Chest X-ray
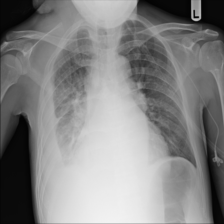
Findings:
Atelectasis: negative
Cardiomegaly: negative
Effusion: positive
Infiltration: negative
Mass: negative
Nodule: negative
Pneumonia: negative
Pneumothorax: negative
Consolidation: negative
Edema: negative
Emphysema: negative
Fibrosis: negative
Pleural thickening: negative
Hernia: negative